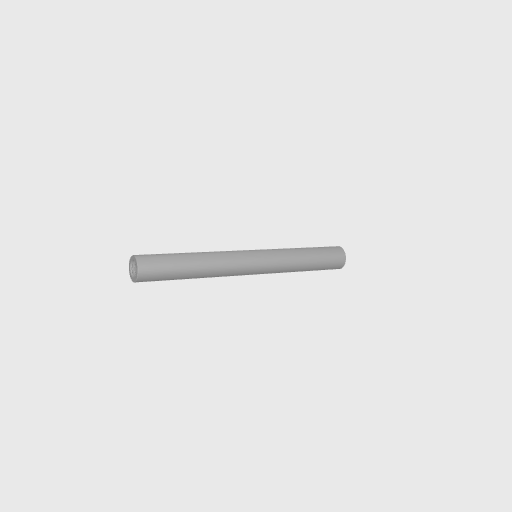
Part: Standoff6OD56